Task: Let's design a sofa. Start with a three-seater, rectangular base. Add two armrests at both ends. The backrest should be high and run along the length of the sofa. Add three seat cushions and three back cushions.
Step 37:
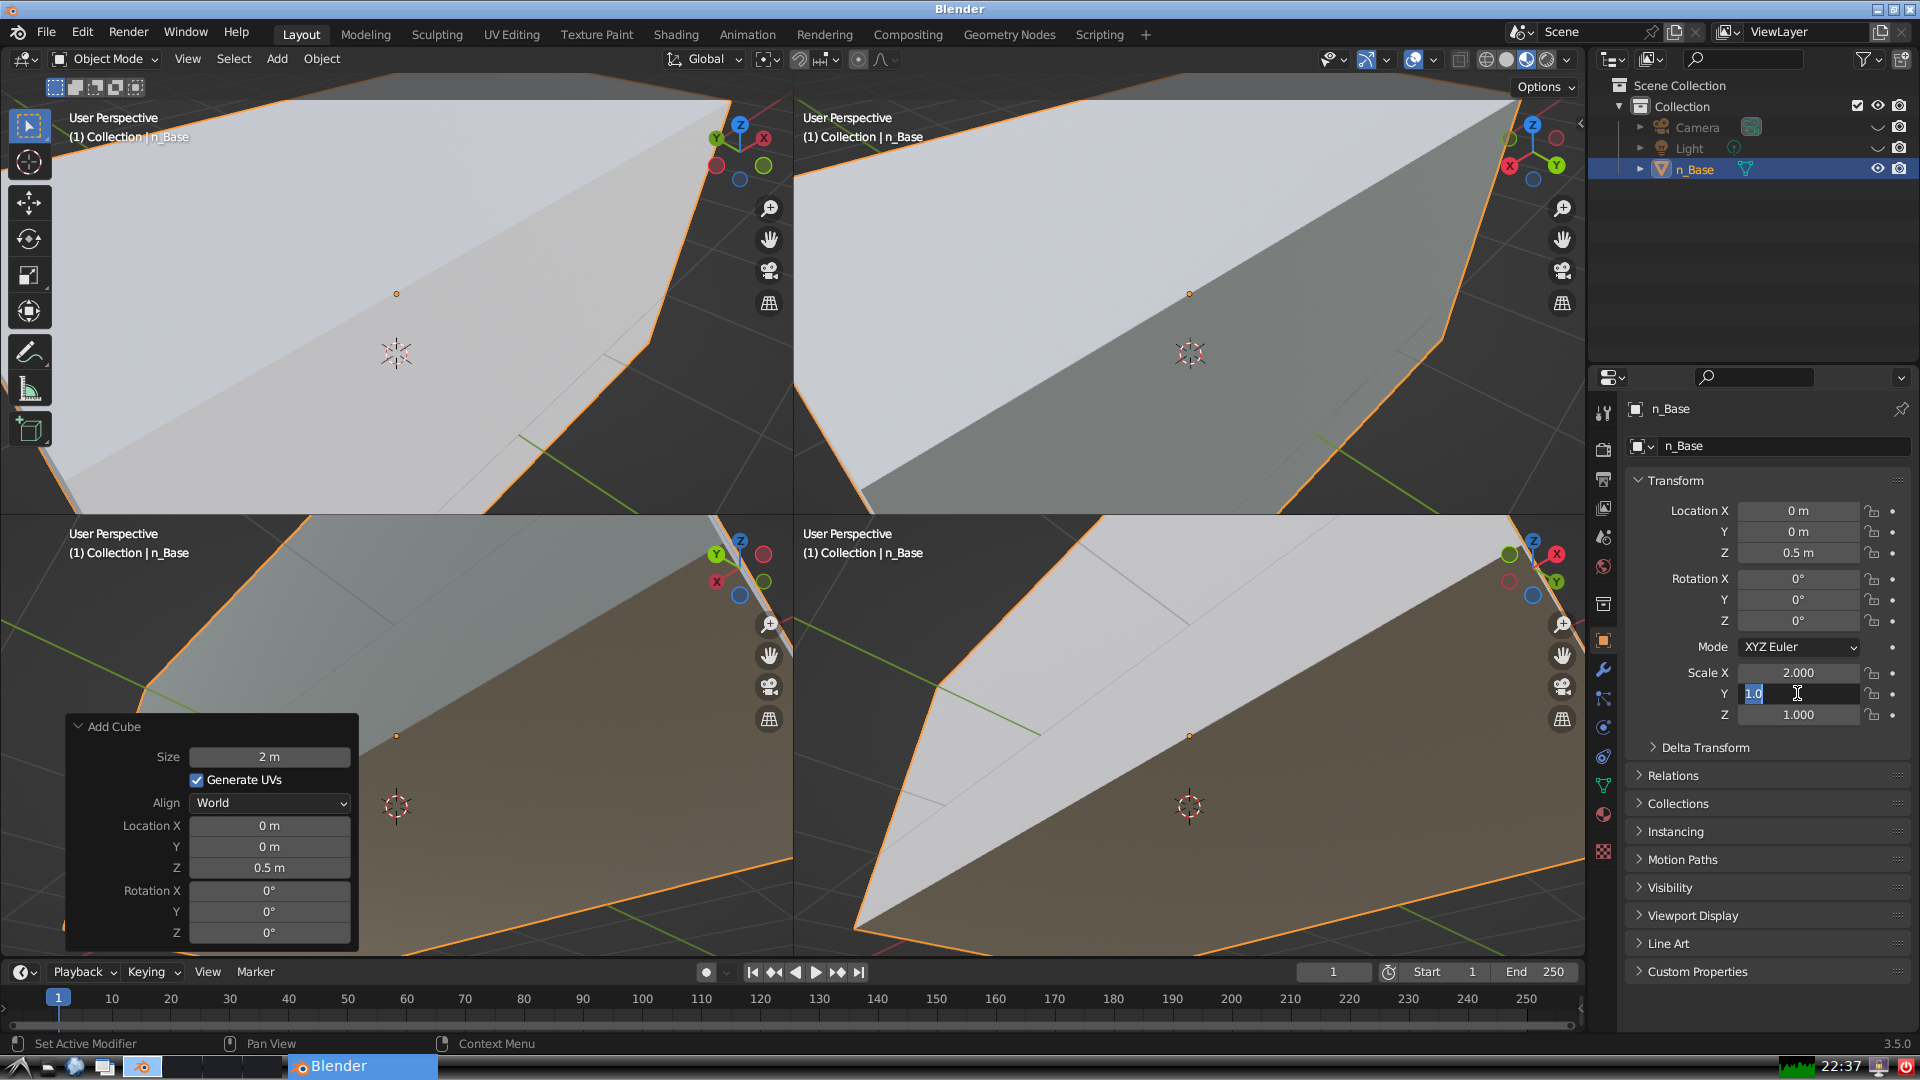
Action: input_text: 1